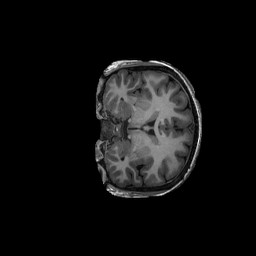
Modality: T1w
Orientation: coronal
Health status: ill
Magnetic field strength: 3 T